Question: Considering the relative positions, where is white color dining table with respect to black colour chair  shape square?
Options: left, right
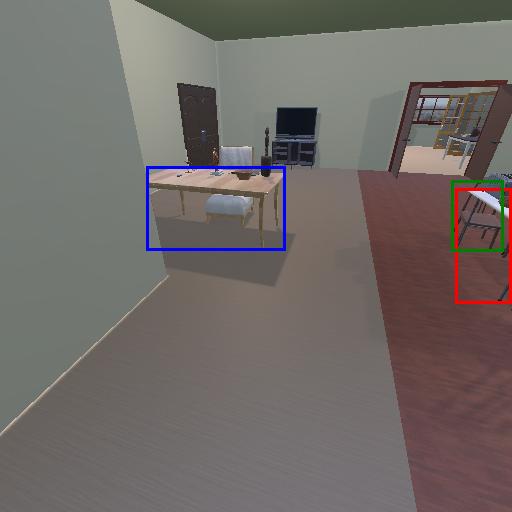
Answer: left